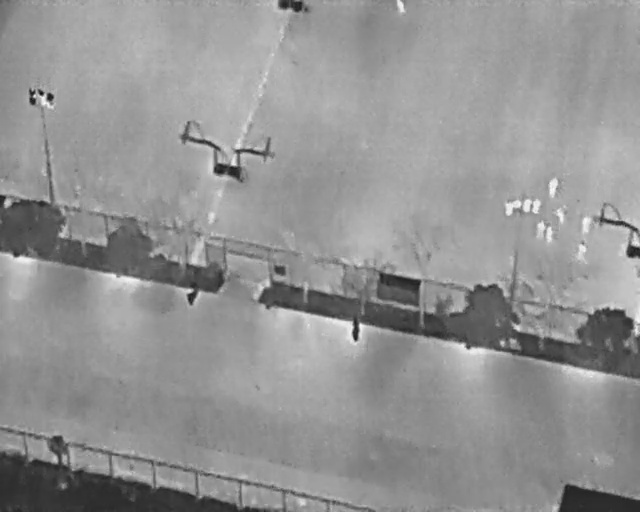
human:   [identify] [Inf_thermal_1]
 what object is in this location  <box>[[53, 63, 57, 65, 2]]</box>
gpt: <ref>1 medium bicycle at the center</ref>